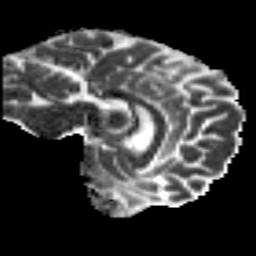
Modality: MD
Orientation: sagittal
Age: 30
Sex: male
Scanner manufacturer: siemens
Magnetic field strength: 3 T
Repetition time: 8.8 s
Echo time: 0.085 s